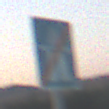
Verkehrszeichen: EndeAutbahn
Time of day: SunriseSunset
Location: Outdoor (Nature)
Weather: Clear
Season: Winter
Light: Natural